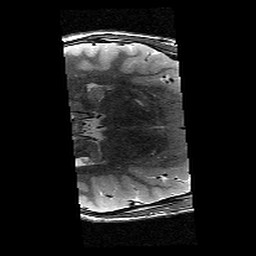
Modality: T2w
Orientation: axial
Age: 13
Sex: male
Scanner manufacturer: siemens
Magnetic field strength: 3 T
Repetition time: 9.23 s
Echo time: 0.067 s